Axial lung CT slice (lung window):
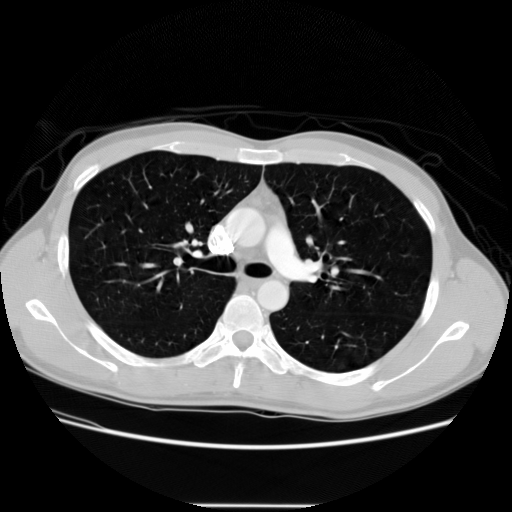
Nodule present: no